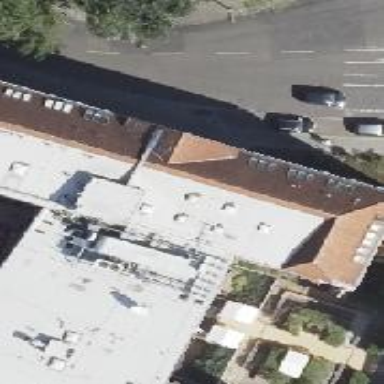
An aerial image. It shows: View of roof with edges.